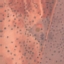
Label: PermanentCrop